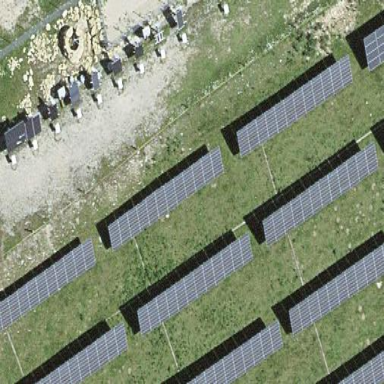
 consisting of solar photovoltaic panels."